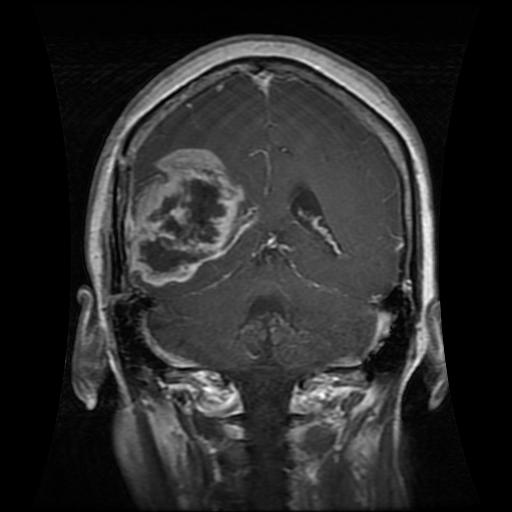
Label: glioma